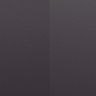
Metastatic tissue present: no